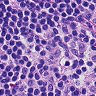
Metastatic tissue present: no